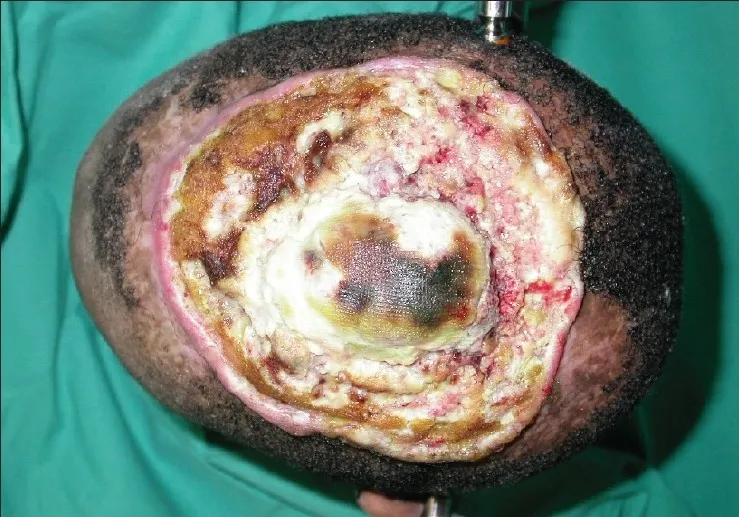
A top view of the aggressive squamous cell carcinoma of the scalp.
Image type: medical_photograph (other_medical_photograph)